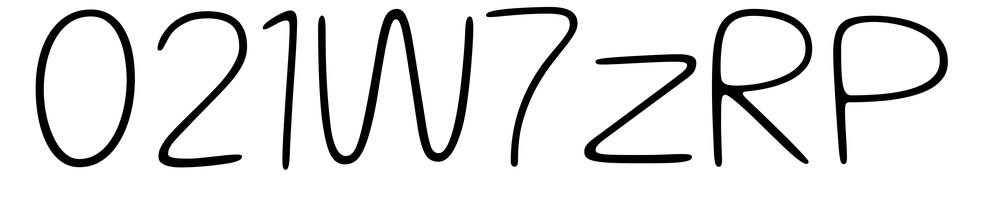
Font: Gluten_Thin